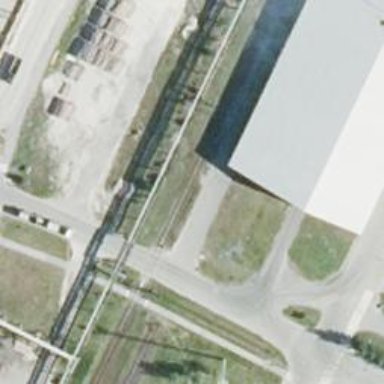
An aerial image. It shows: Rail spur service.